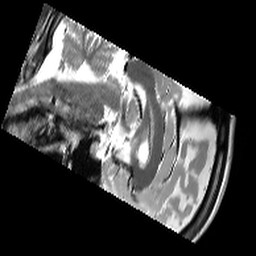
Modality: T2w
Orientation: sagittal
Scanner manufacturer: siemens
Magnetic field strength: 3 T
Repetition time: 10.64 s
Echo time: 0.05 s